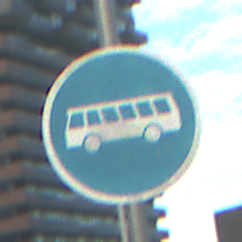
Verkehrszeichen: Busssonderstreifen
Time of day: MorningAfternoon
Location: Outdoor (Urban)
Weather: PartlyCloudy
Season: NotSpecified
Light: Natural